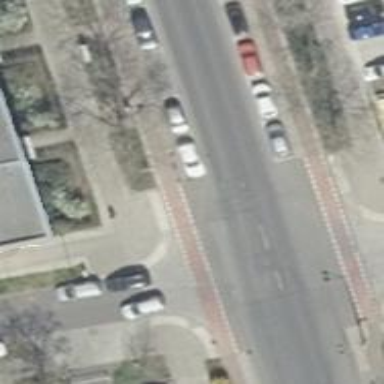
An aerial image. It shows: Unmarked crossing on footway.